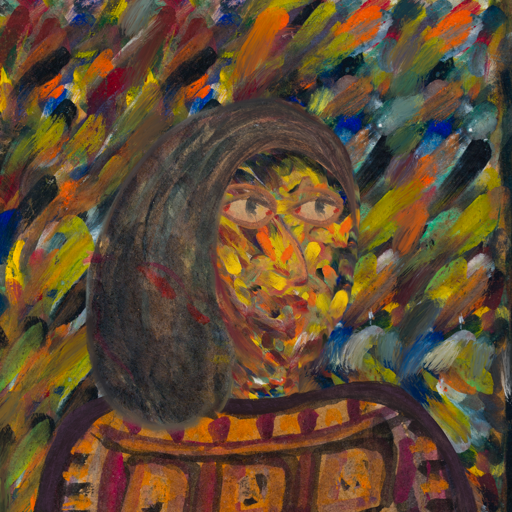
Background: An_Impression, Head And Neck Side: An_Impression, Face Side: GypsyMother, Bust: Doll, Hair Side: Gypsy_Mother, Head Accessory: Blank, Second Necklace: Blank, Necklace: Blank, Baby: Blank